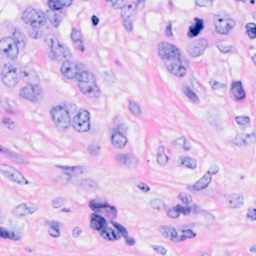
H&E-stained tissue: Breast